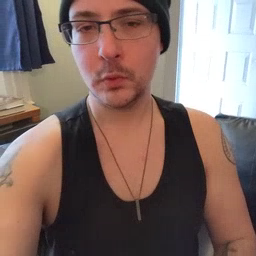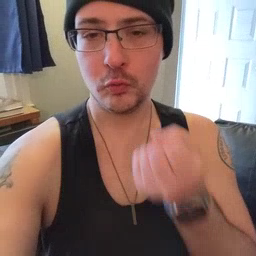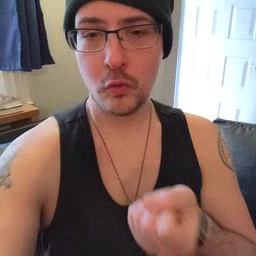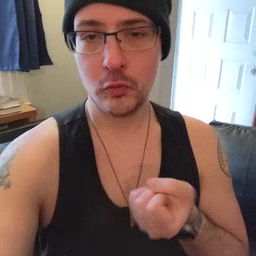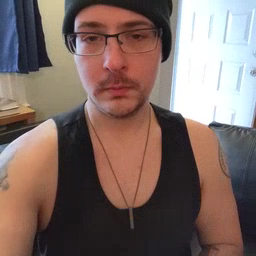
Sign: drawer